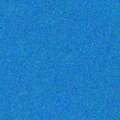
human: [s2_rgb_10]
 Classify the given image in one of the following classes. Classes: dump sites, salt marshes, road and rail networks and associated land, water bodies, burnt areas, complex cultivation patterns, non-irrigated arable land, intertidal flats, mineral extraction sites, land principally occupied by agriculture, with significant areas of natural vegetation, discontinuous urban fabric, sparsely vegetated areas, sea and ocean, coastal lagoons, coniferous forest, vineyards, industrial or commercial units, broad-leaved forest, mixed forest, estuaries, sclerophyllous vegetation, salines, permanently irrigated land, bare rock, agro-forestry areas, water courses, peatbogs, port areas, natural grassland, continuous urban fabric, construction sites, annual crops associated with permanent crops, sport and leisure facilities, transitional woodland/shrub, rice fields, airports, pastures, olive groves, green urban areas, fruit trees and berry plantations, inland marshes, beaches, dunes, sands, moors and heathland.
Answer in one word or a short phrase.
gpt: sea and ocean